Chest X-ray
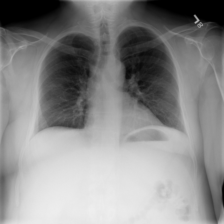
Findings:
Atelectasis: negative
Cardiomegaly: negative
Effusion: negative
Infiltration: negative
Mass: negative
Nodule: negative
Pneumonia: negative
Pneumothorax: negative
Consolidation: negative
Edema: negative
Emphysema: negative
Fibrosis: negative
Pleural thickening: negative
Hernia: negative